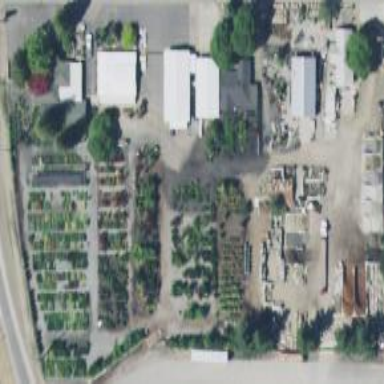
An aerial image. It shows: Plant nursery area.